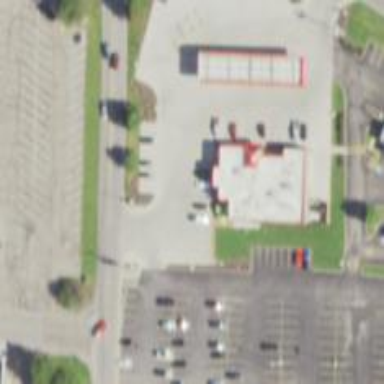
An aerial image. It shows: Building serving as gasoline fuel station.